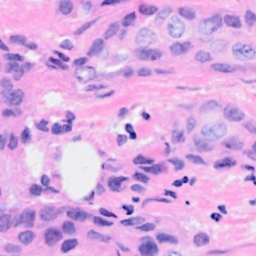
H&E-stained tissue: Breast